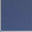
Piece: xx